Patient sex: F
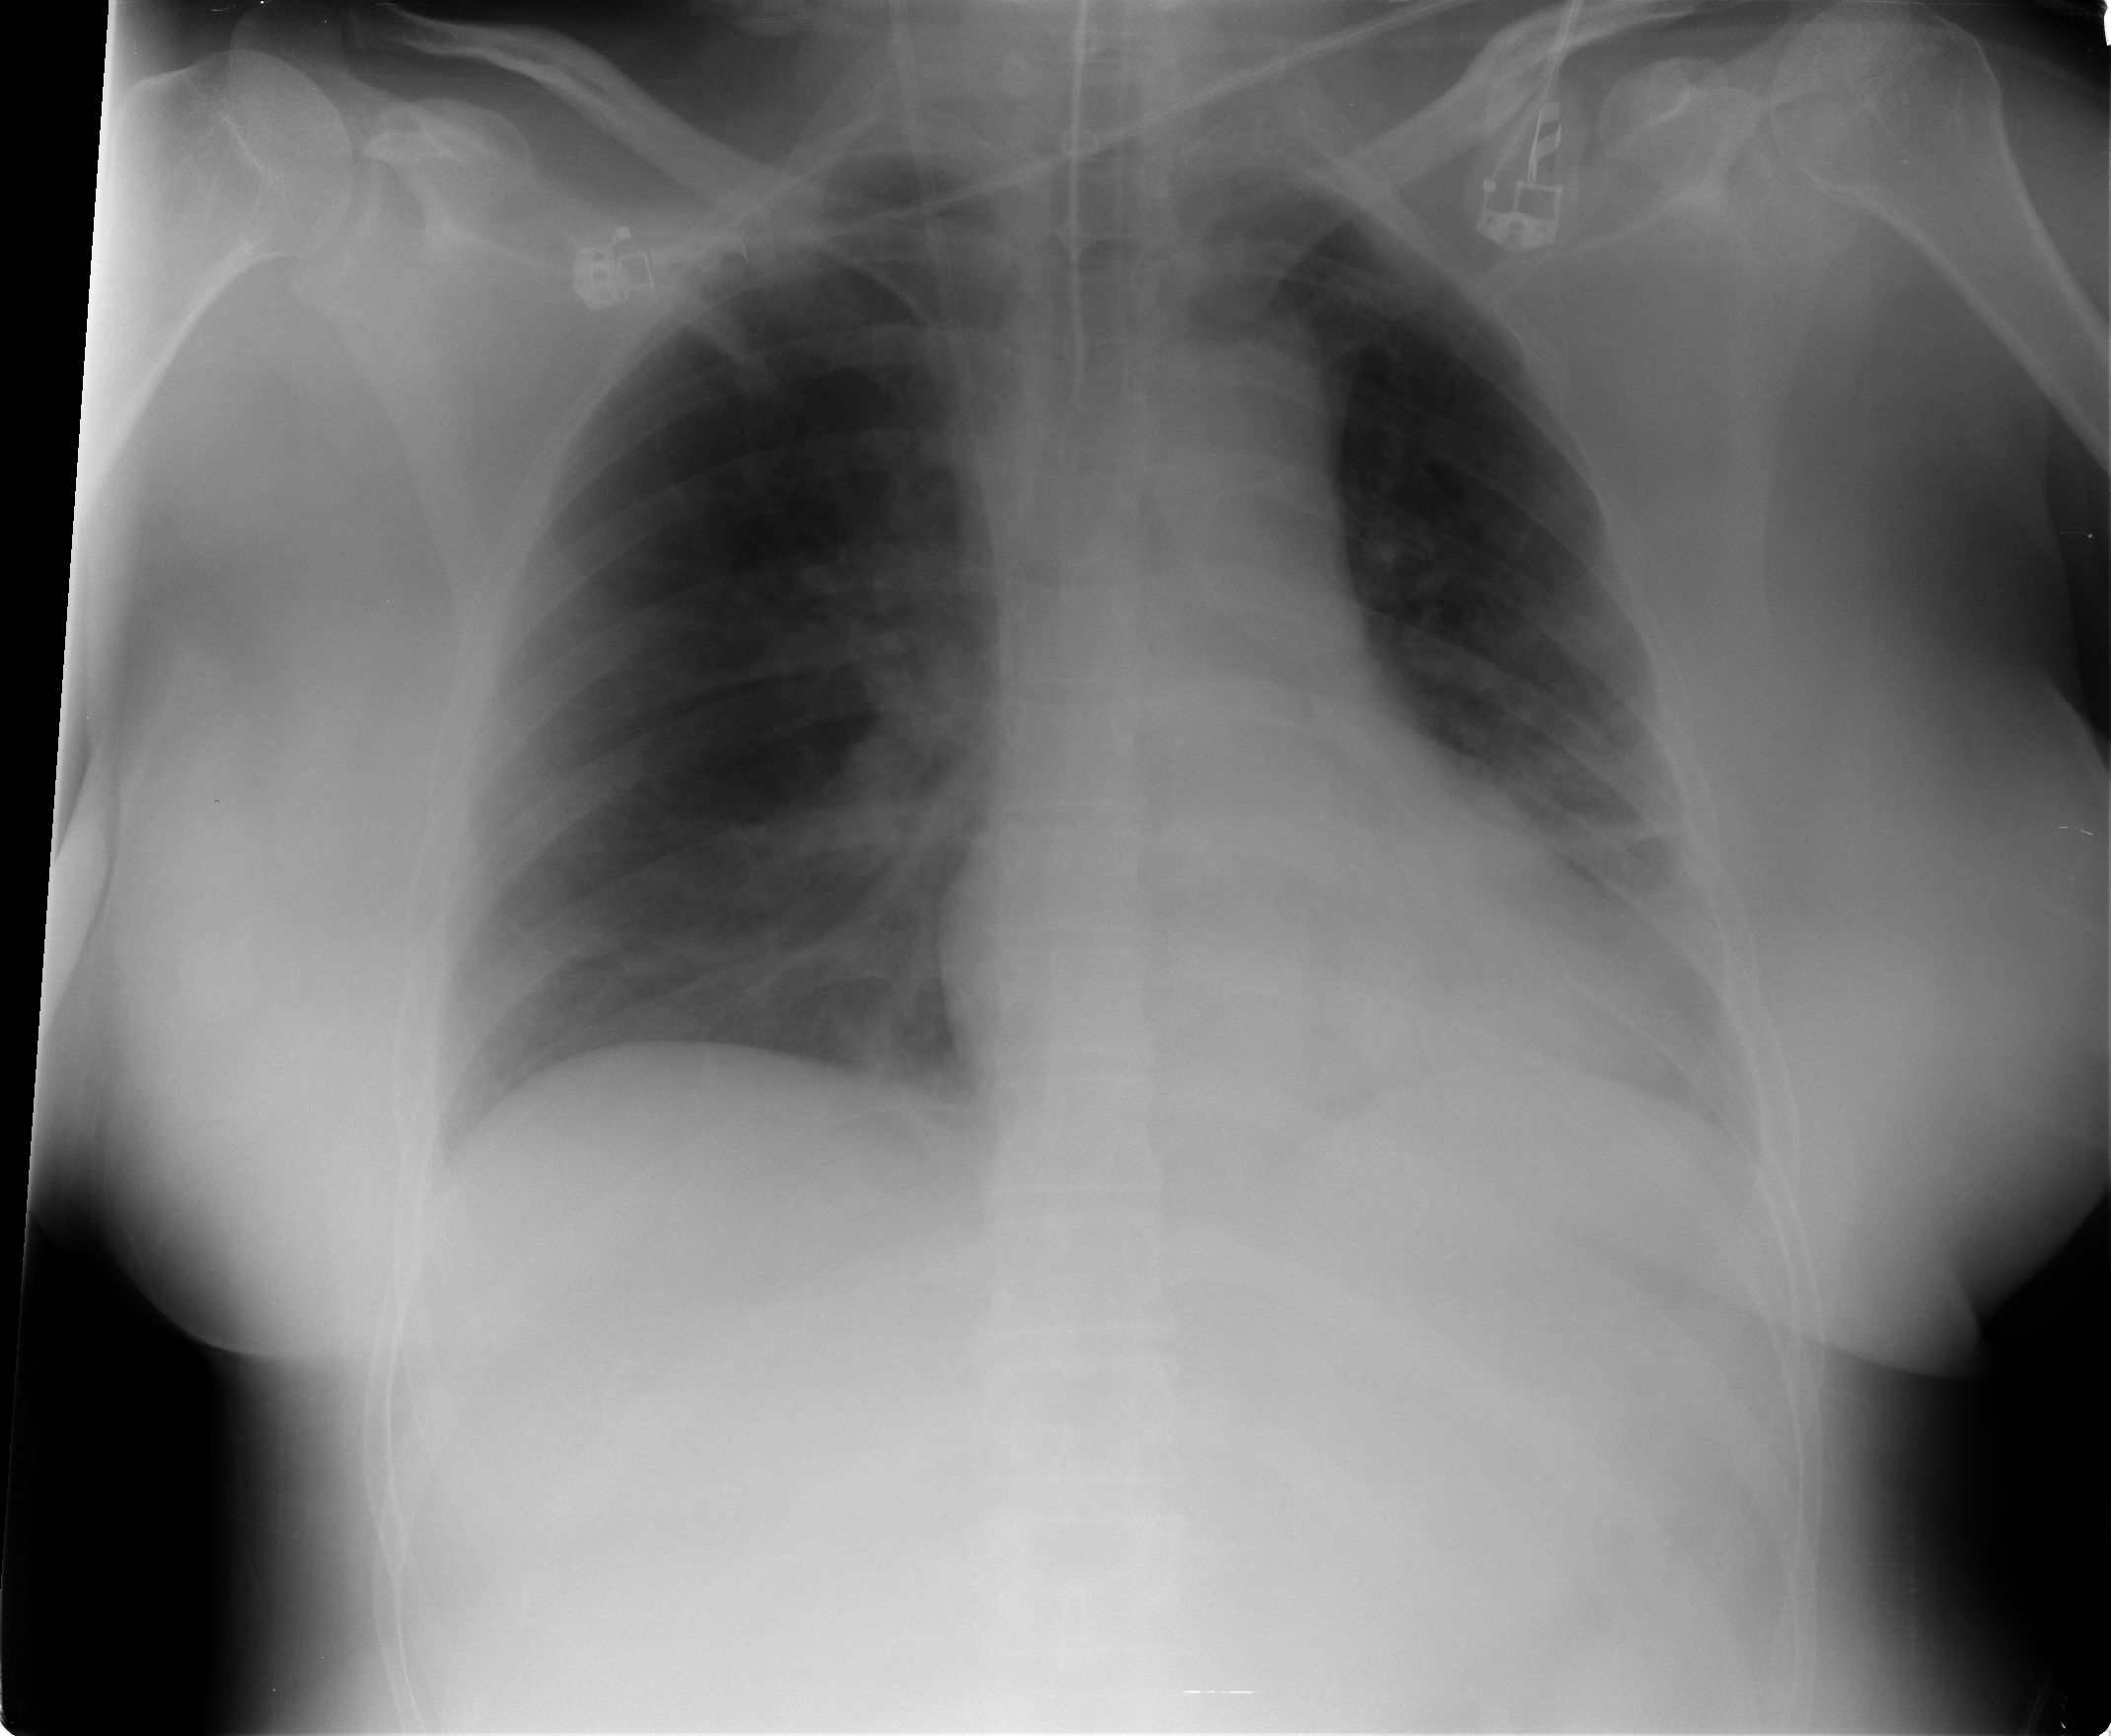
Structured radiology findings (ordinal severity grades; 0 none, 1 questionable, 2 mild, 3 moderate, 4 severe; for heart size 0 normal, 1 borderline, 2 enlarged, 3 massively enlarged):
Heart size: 1
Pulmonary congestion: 0
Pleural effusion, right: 0
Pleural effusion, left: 2
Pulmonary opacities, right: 0
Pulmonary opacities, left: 2
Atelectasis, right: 0
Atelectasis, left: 2